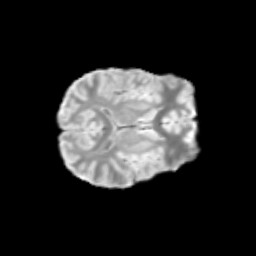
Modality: T2w
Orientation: axial
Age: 11
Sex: male
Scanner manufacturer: siemens
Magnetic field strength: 3 T
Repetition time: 3.8 s
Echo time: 0.07 s